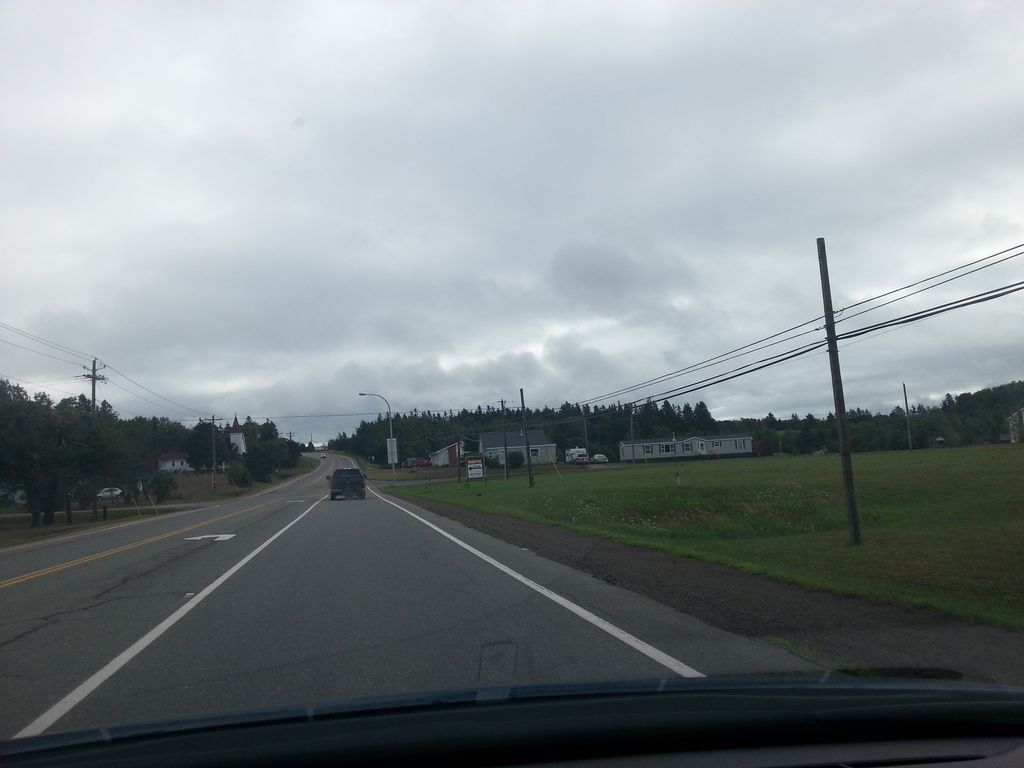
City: charlottetown